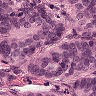
Metastatic tissue present: yes